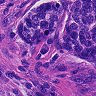
Metastatic tissue present: yes